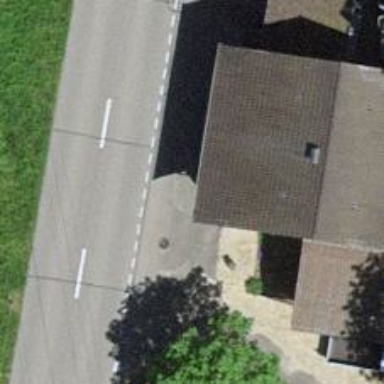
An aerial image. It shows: Bus stop with platform for public transport.